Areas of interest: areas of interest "Cultural Palace"
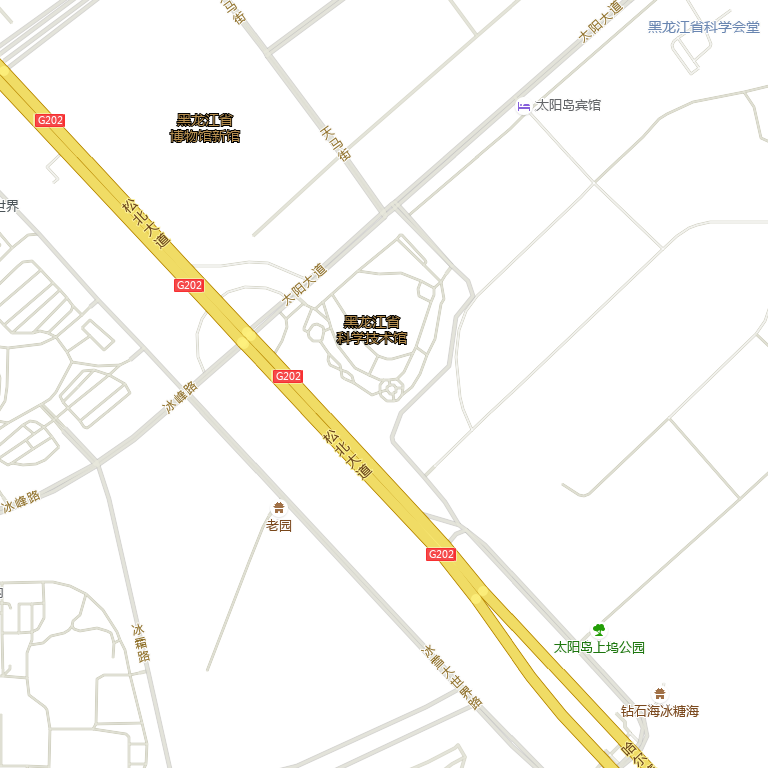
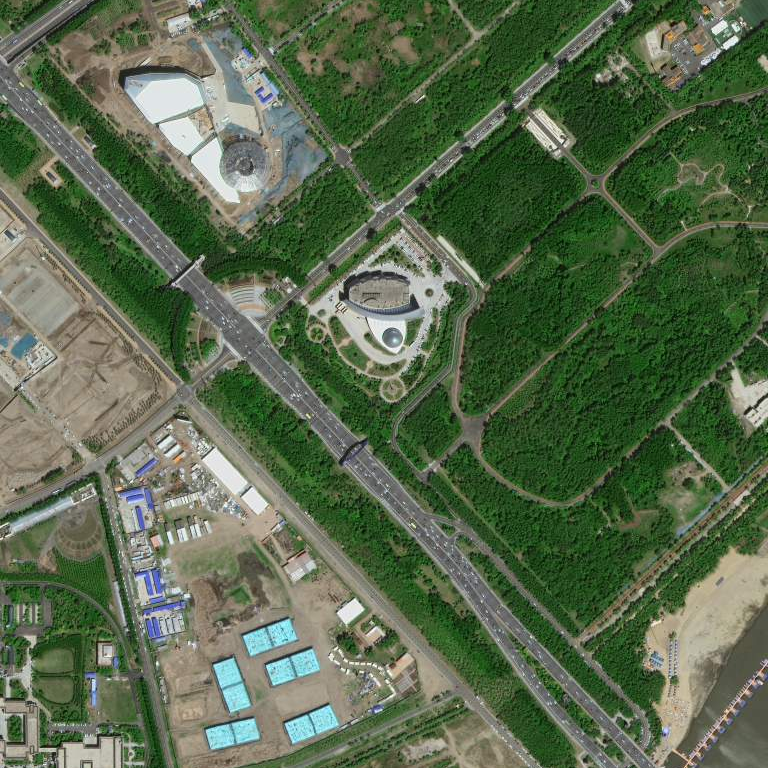